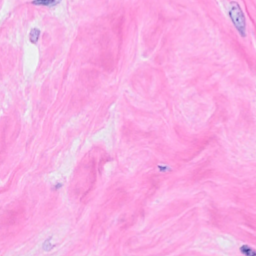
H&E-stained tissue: Breast